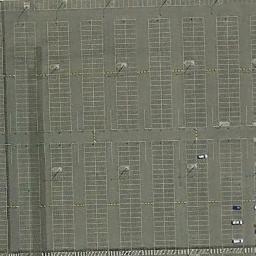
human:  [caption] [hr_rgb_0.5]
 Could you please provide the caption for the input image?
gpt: There are a dozen cars in the parking lot .

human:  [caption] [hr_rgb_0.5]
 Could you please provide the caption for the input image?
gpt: The parking lot has several parked cars but lots of parking spaces are still empty .

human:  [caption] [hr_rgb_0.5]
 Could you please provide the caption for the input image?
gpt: Several cars are on the parking lot .

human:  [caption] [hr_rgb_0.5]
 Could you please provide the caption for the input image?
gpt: There is an empty parking lot .

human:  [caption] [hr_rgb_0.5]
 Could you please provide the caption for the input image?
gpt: There are four cars and many empty space on the parking lot .